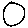
Label: circle